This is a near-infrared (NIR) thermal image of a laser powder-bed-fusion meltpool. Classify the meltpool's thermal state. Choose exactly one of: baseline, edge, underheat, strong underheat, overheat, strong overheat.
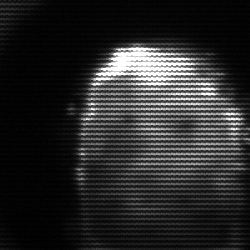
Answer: baseline